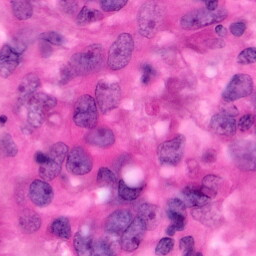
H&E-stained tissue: Pancreatic